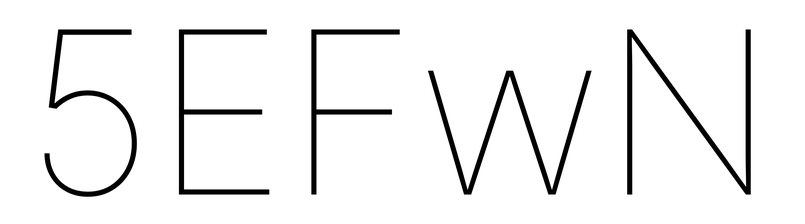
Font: Inter_Thin